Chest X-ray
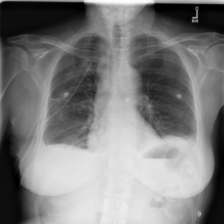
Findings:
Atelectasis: positive
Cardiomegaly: negative
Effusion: positive
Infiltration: negative
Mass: positive
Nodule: negative
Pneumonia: negative
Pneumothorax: positive
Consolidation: negative
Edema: negative
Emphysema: negative
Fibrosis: negative
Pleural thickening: negative
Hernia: negative